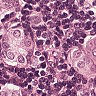
Metastatic tissue present: yes